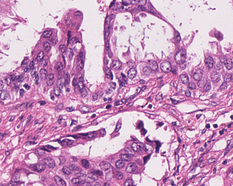
Tumor epithelial tissue: yes
Tumor-associated stroma tissue: yes
Normal tissue: no